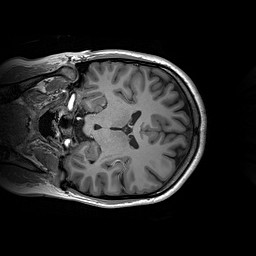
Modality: T1w
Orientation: coronal
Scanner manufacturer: siemens
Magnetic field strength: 3 T
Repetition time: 2.2 s
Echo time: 0.00244 s